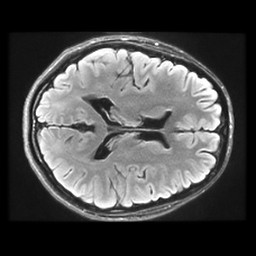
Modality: FLAIR
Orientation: axial
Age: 27
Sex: female
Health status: healthy
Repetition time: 12 s
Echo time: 0.09782 s